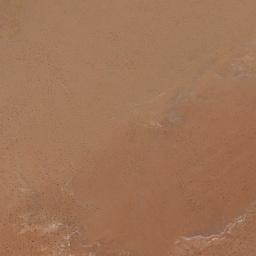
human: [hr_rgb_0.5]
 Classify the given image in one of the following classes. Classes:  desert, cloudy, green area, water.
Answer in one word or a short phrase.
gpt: desert